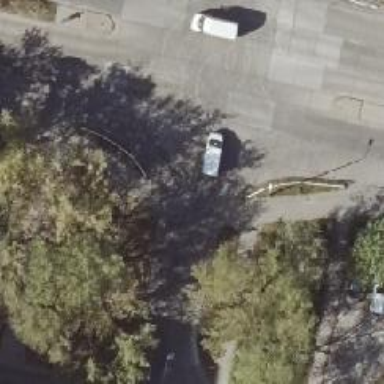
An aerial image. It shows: Sidewalk along the footway.